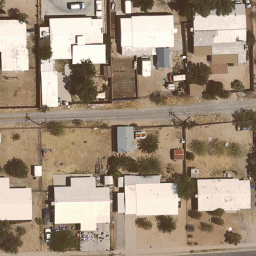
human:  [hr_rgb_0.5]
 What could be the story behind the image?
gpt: medium residential